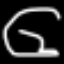
Label: frog